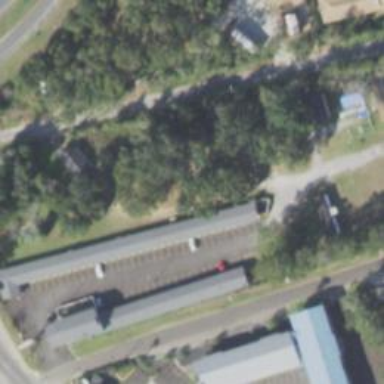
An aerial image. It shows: Motel building.